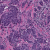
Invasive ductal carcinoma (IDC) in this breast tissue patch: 0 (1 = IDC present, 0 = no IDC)